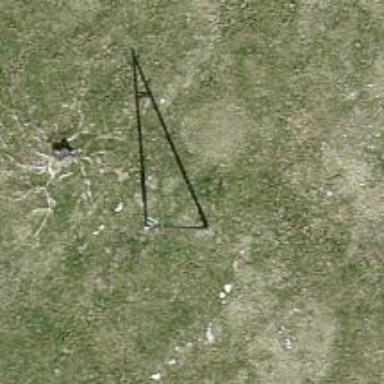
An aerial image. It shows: Power pole.